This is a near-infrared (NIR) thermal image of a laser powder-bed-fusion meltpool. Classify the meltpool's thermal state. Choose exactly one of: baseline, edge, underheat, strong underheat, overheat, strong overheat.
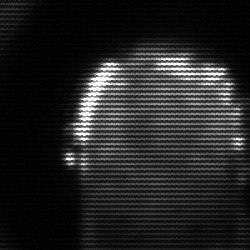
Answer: baseline